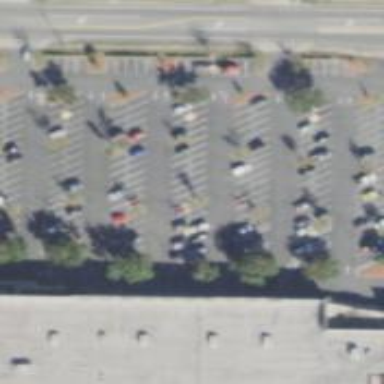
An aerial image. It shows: Parking space is available.